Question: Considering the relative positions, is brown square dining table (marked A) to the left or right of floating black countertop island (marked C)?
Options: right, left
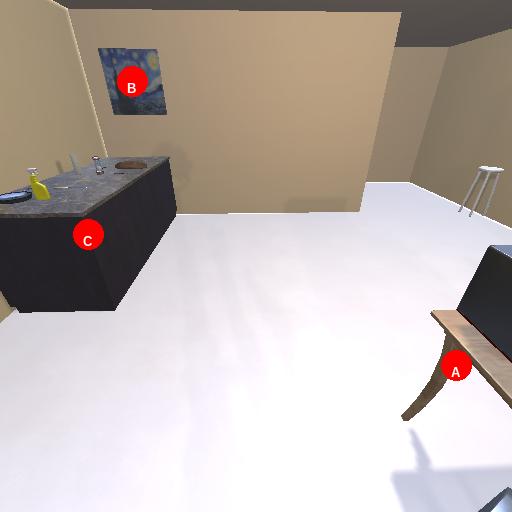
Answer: right